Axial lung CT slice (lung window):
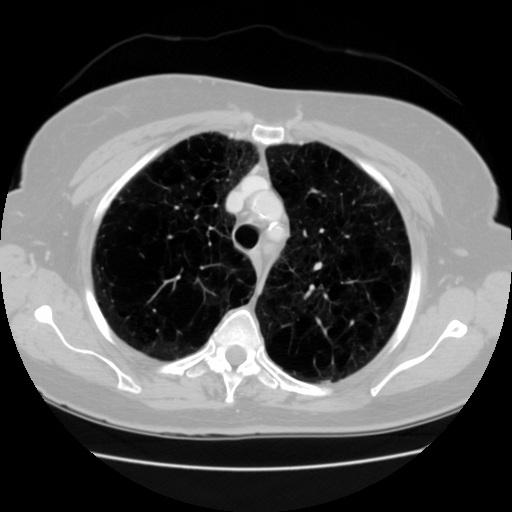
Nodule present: no